Aerial crown-view tile of a tropical tree (Barro Colorado Island, Panama), acquired 20250715:
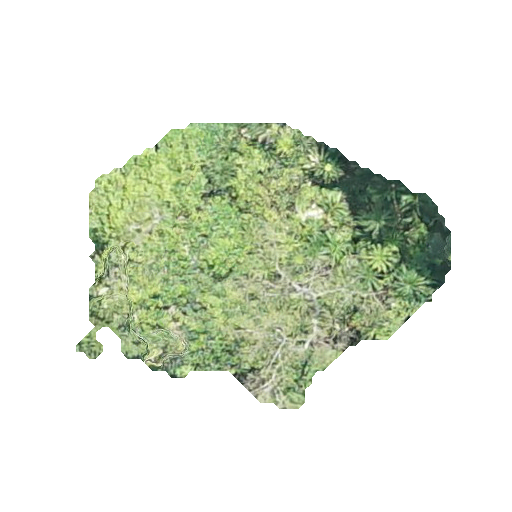
Species: Cecropia insignis
GBIF accepted scientific name: Cecropia insignis
Crown area: 108.811 m²